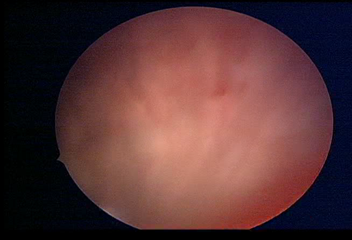
Modality: WLC
Class: Normal mucosa
Bladder cancer association: No